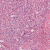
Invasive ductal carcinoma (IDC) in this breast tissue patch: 1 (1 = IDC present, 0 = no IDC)